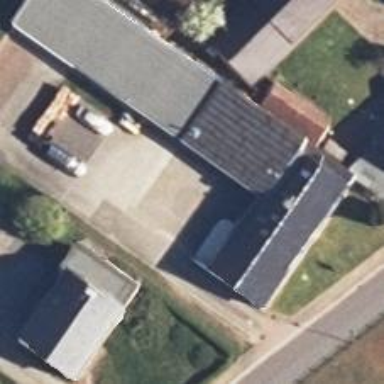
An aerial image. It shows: Car repair shop.